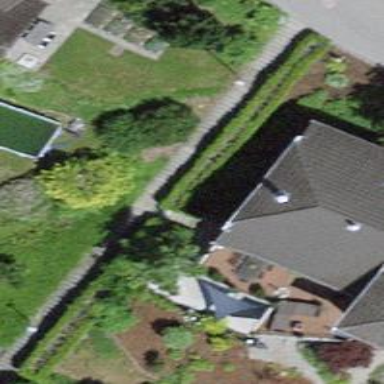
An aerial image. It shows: Hedge acting as barrier.